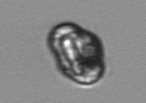
Label: Proterythropsis